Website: bh-photo
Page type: address-validator
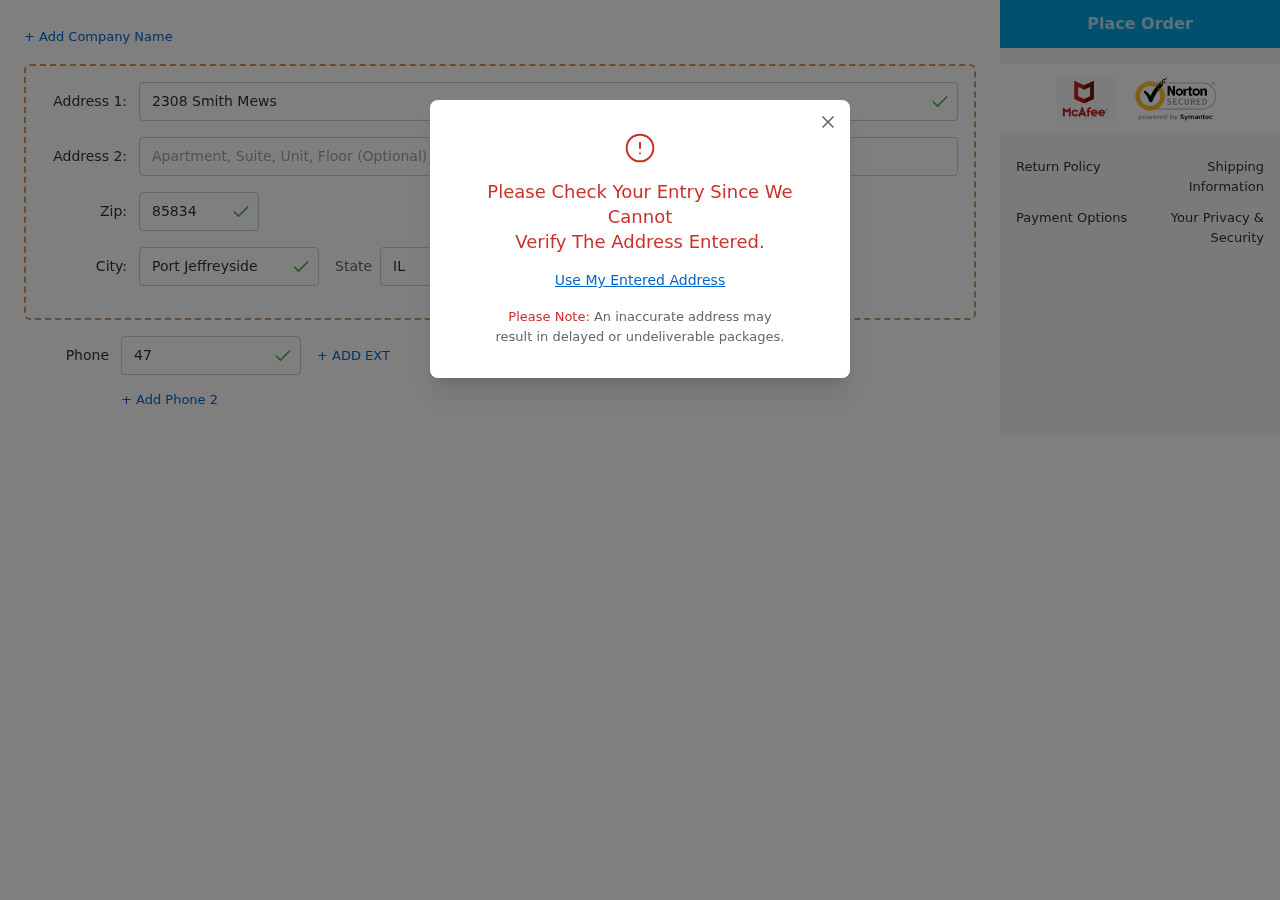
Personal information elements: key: PII_CITY
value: Port Jeffreyside
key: PII_PHONE
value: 4759739622
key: PII_POSTCODE
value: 85834
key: PII_STATE_ABBR
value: IL
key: PII_STREET
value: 2308 Smith Mews